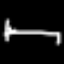
Label: bed